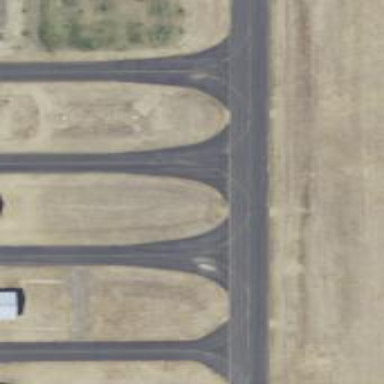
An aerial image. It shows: Taxiway at the airport with asphalt surface.